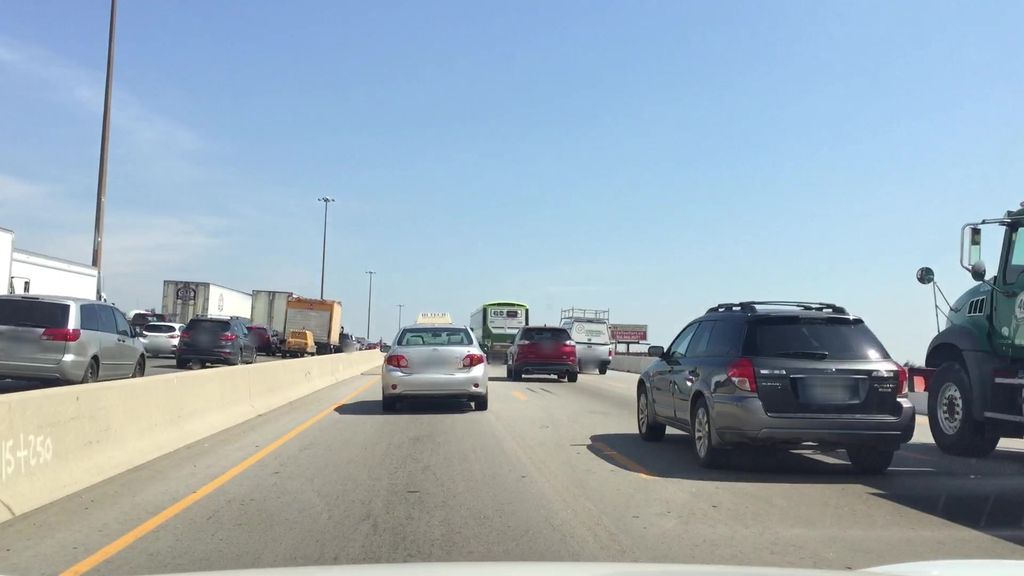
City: toronto